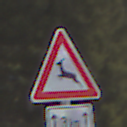
Verkehrszeichen: WildwechselRechts
Zusatzzeichen unten: LaengeEinerStrecke2
Umgebung: Outdoor, Nature
Tageszeit: Midday
Wetter: PartlyCloudy
Licht: Natural
Jahreszeit: NotSpecified
Kontrast: HighContrast